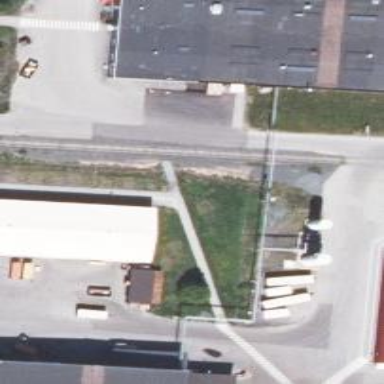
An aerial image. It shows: Railway spur service.